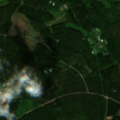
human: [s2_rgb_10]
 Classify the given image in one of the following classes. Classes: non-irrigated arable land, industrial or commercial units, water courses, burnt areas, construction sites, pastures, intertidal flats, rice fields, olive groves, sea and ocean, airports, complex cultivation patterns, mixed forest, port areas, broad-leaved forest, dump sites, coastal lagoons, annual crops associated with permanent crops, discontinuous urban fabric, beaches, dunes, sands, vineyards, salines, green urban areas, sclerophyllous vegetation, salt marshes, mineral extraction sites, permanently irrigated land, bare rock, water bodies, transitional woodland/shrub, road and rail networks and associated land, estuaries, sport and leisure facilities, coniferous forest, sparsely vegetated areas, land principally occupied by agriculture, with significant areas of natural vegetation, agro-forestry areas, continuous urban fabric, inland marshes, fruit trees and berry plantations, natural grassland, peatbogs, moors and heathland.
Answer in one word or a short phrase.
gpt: non-irrigated arable land, broad-leaved forest, coniferous forest, mixed forest